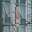
Label: 1